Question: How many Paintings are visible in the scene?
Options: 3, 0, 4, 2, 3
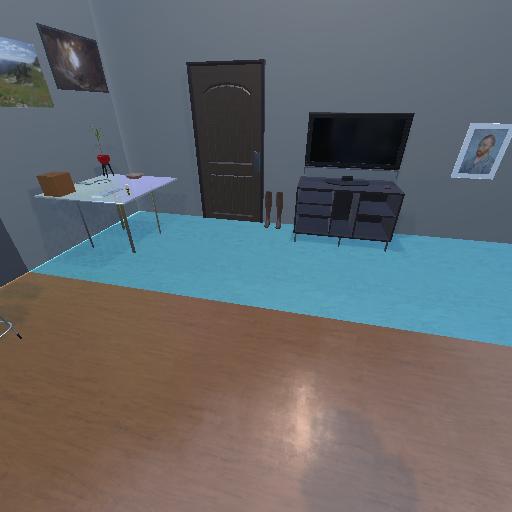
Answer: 3